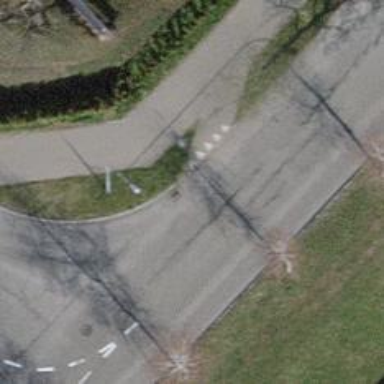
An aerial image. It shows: Asphalt cycleway.